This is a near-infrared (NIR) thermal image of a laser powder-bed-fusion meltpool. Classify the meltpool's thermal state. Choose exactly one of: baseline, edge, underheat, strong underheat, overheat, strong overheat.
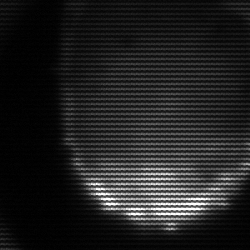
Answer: edge